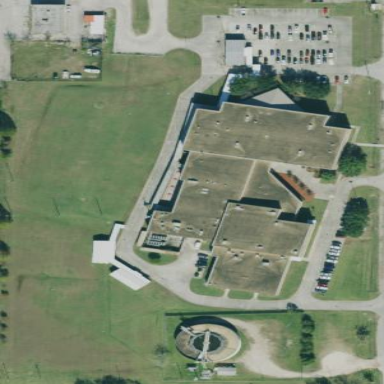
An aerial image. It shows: School.